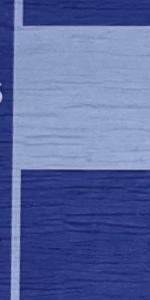
Label: Empty